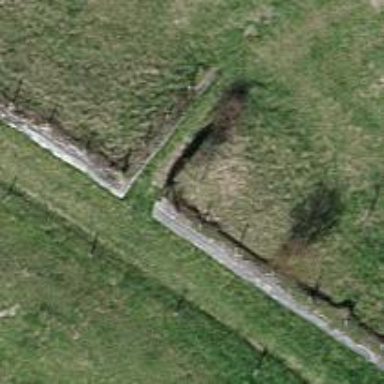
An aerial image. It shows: Wall barrier.